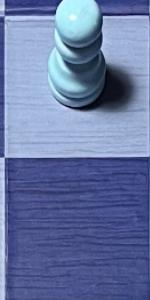
Label: Empty